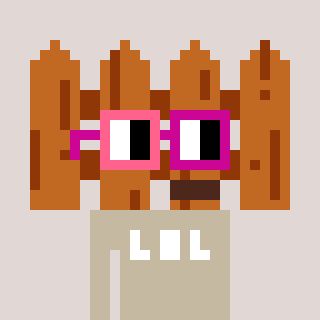
a pixel art character with square pink and red glasses, a fence-shaped head and a bege-colored body on a warm background